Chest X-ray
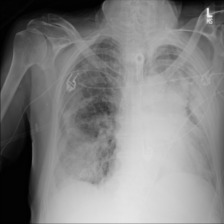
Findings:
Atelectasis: negative
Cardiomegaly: negative
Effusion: negative
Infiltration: positive
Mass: negative
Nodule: negative
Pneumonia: negative
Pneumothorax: negative
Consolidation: negative
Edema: negative
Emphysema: negative
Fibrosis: negative
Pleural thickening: negative
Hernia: negative